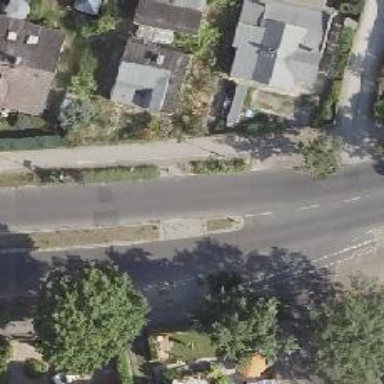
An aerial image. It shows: Secondary road with asphalt surface and cycle track on the right side.